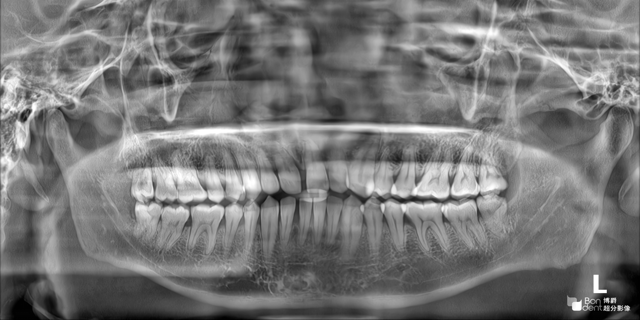
adult